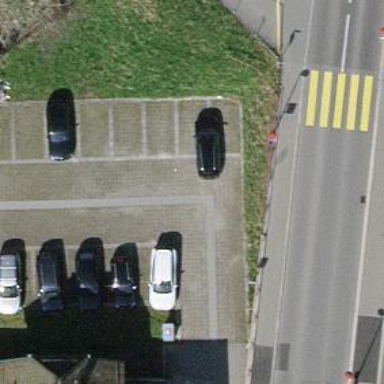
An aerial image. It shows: Parking aisle with grass paver surface.